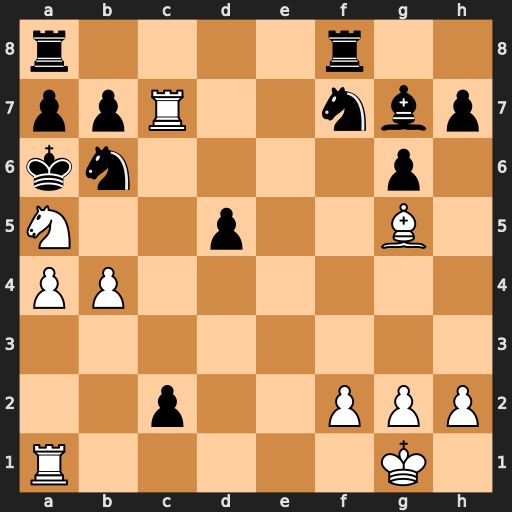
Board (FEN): r4r2/ppR2nbp/kn4p1/N2p2B1/PP6/8/2p2PPP/R5K1
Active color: w
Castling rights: -
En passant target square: -
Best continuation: b5+ Kxa5 Bd2+ Bc3 Bxc3#